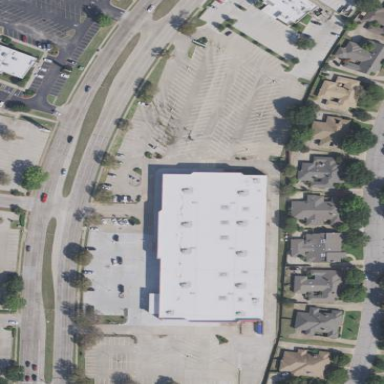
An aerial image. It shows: Commercial building.